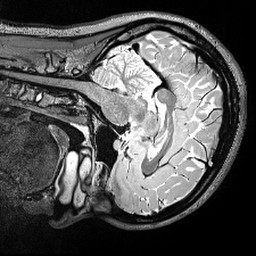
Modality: T2w
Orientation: sagittal
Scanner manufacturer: siemens
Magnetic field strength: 3 T
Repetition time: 3.2 s
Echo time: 0.566 s